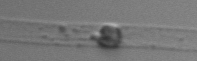
Label: Dactyliosolen_blavyanus